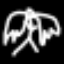
Label: angel